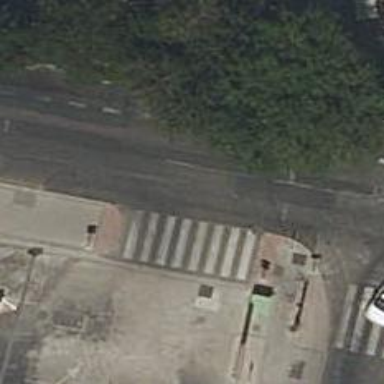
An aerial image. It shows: Road crossing with traffic signals.